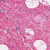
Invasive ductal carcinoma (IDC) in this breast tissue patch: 0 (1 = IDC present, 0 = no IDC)